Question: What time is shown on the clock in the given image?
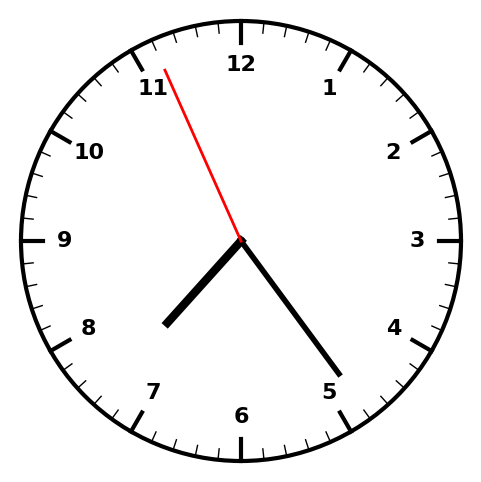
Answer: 07:23:56